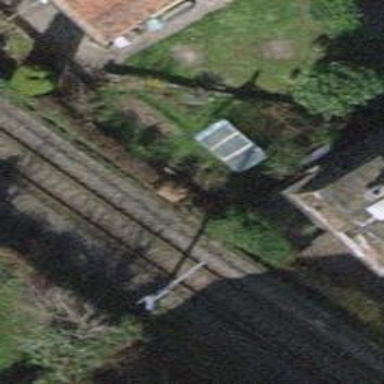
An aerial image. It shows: Railway track with contact line for electrification.